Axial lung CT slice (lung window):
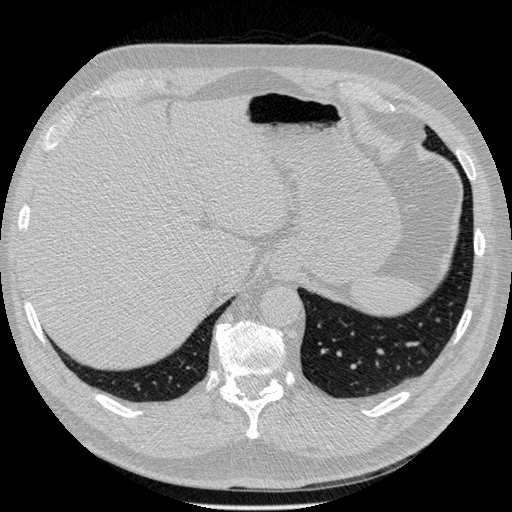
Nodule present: no